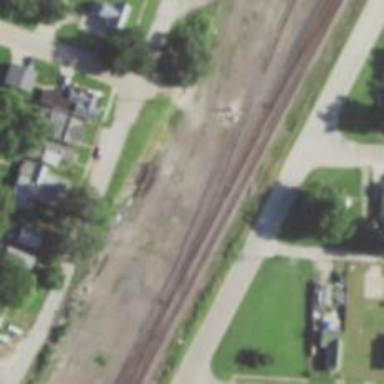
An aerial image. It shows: Junction on the railway.